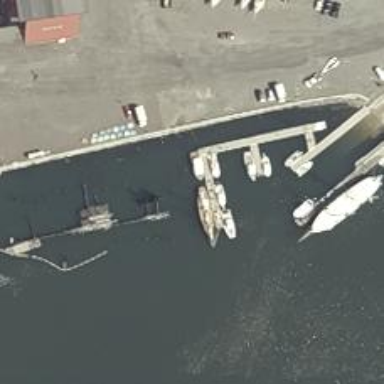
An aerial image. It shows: Man-made pier.